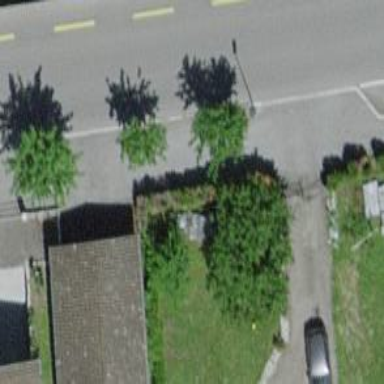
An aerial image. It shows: Street tree with broadleaved leaves.